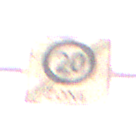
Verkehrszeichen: EndeZone20
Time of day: SunriseSunset
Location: Outdoor (Nature)
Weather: PartlyCloudy
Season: NotSpecified
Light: Natural